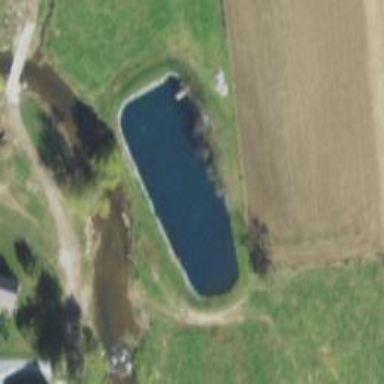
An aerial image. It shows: Serene pond surrounded by nature.